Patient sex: M
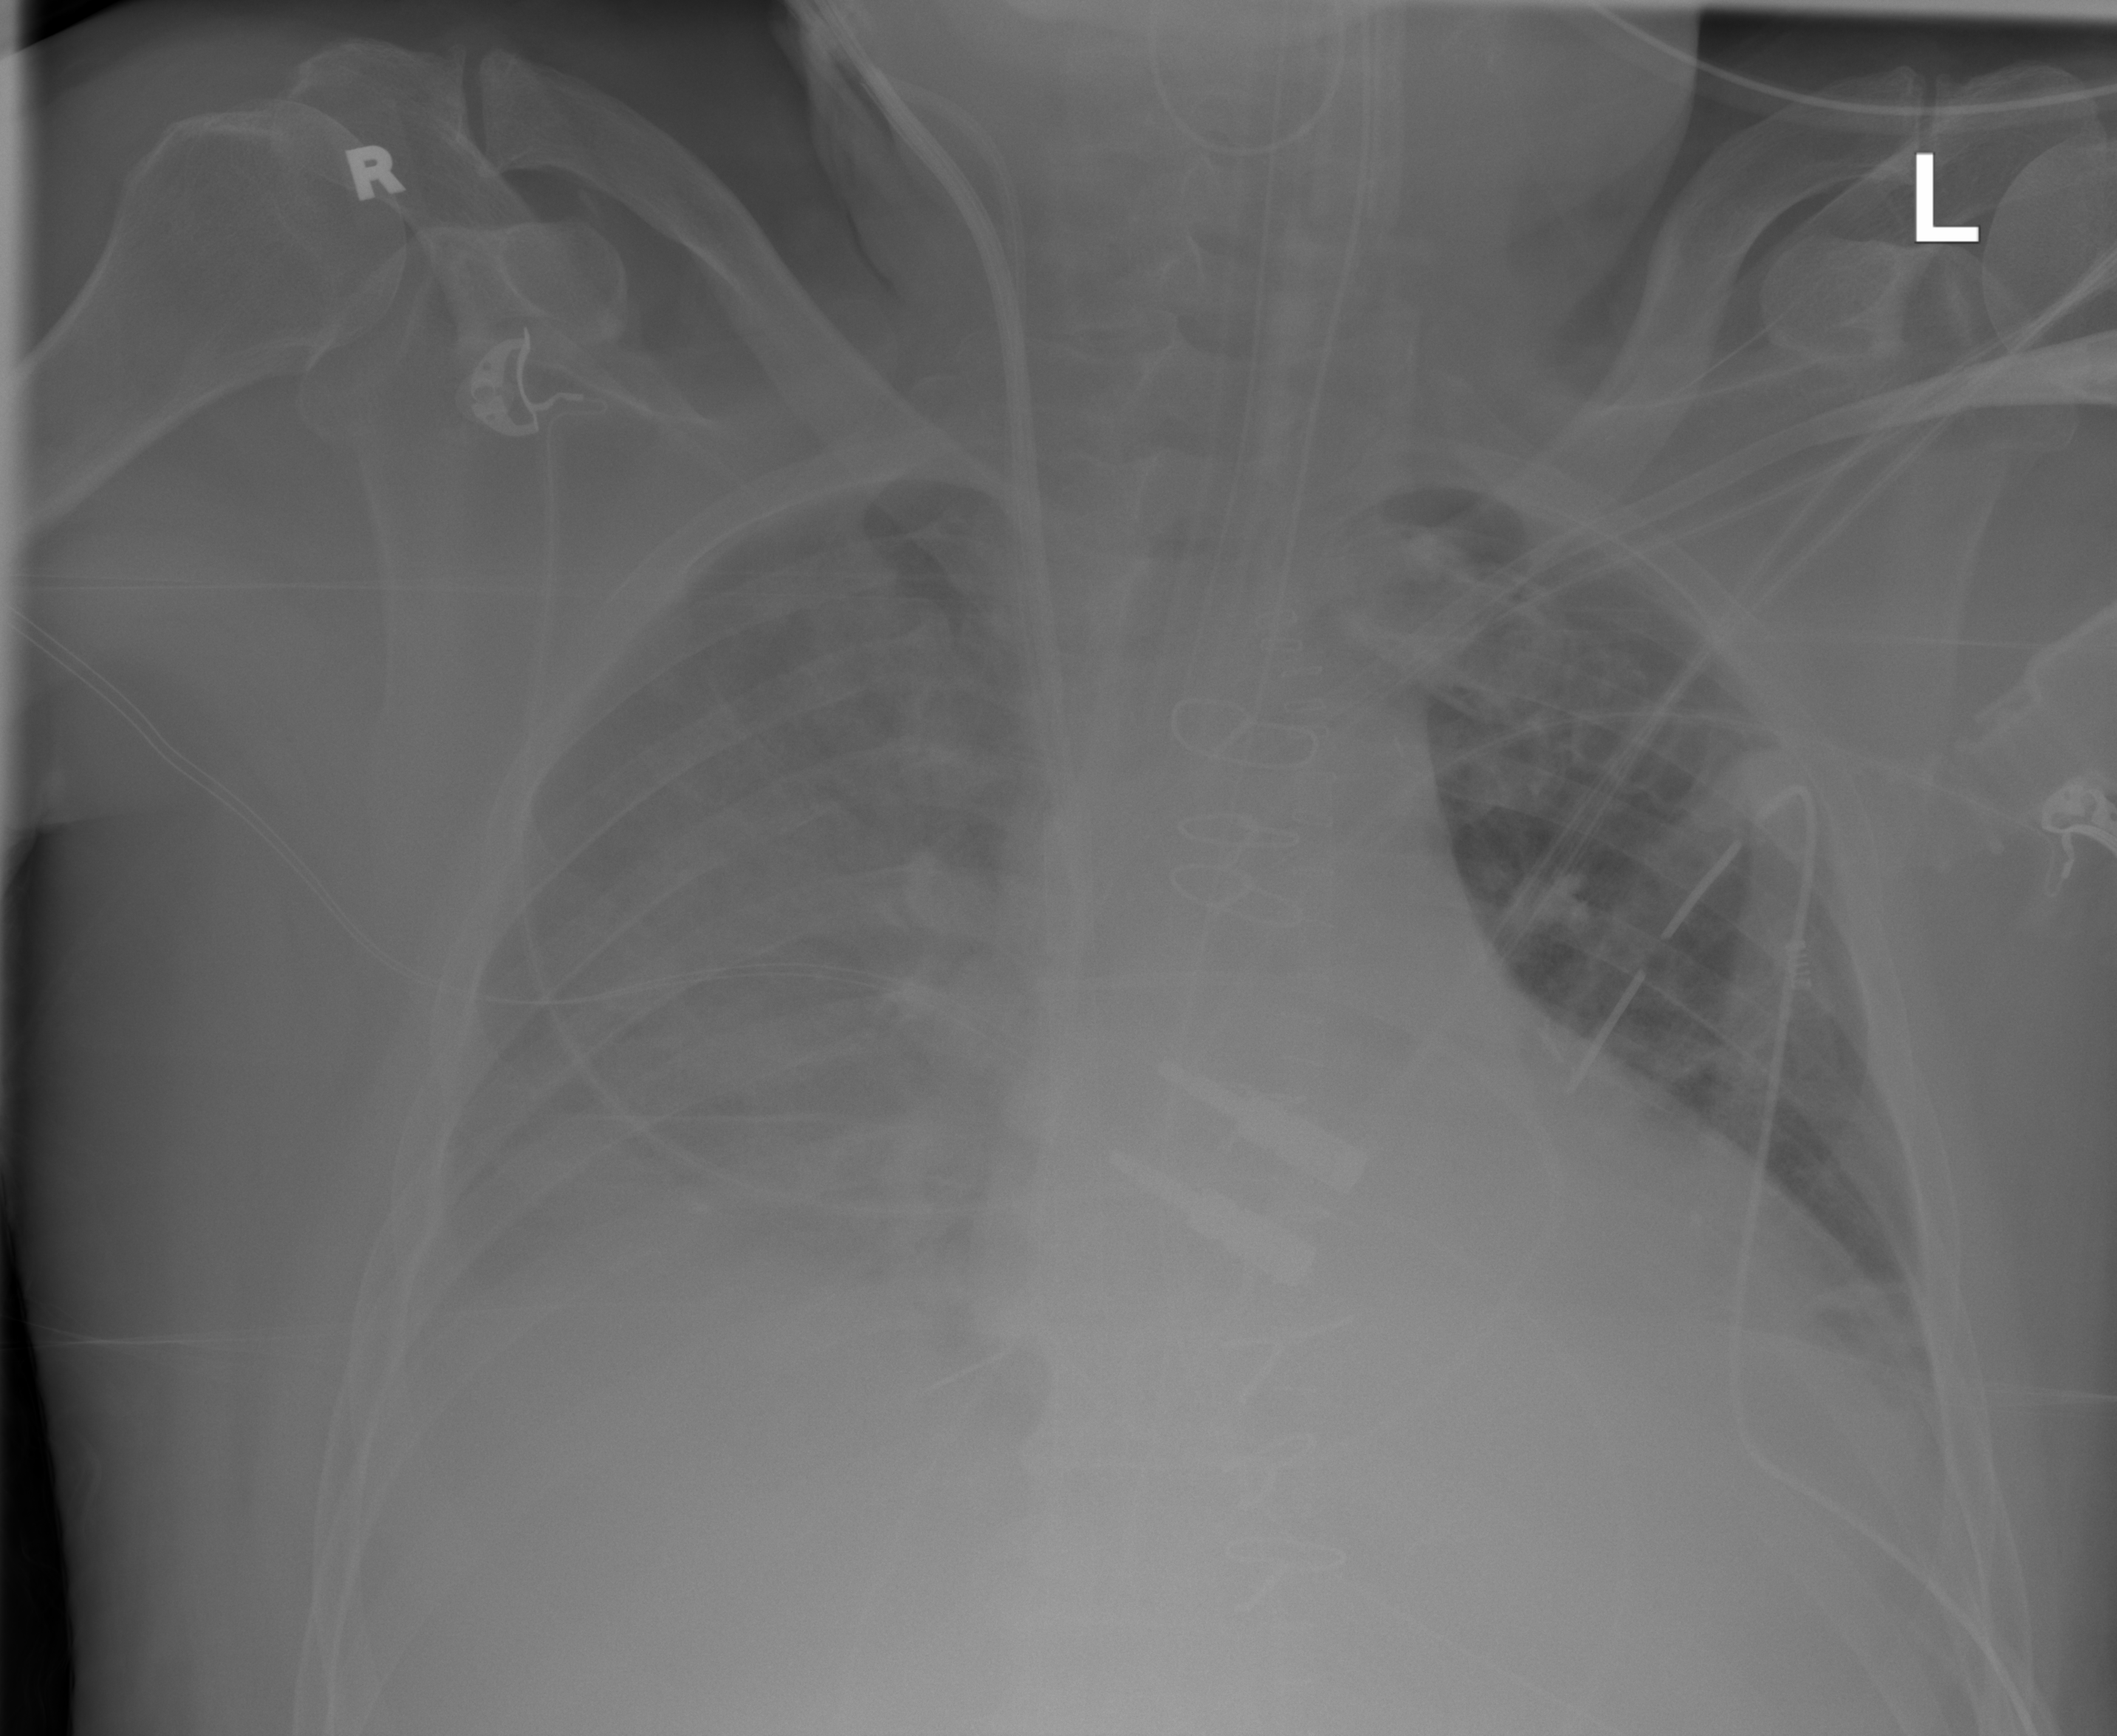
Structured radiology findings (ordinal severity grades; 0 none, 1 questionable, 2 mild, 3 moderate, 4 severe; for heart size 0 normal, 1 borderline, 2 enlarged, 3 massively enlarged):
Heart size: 2
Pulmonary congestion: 0
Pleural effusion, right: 2
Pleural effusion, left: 0
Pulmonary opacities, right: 2
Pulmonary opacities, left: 0
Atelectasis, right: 2
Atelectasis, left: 2